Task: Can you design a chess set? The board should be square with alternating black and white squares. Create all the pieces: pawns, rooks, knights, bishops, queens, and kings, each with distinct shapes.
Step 2520:
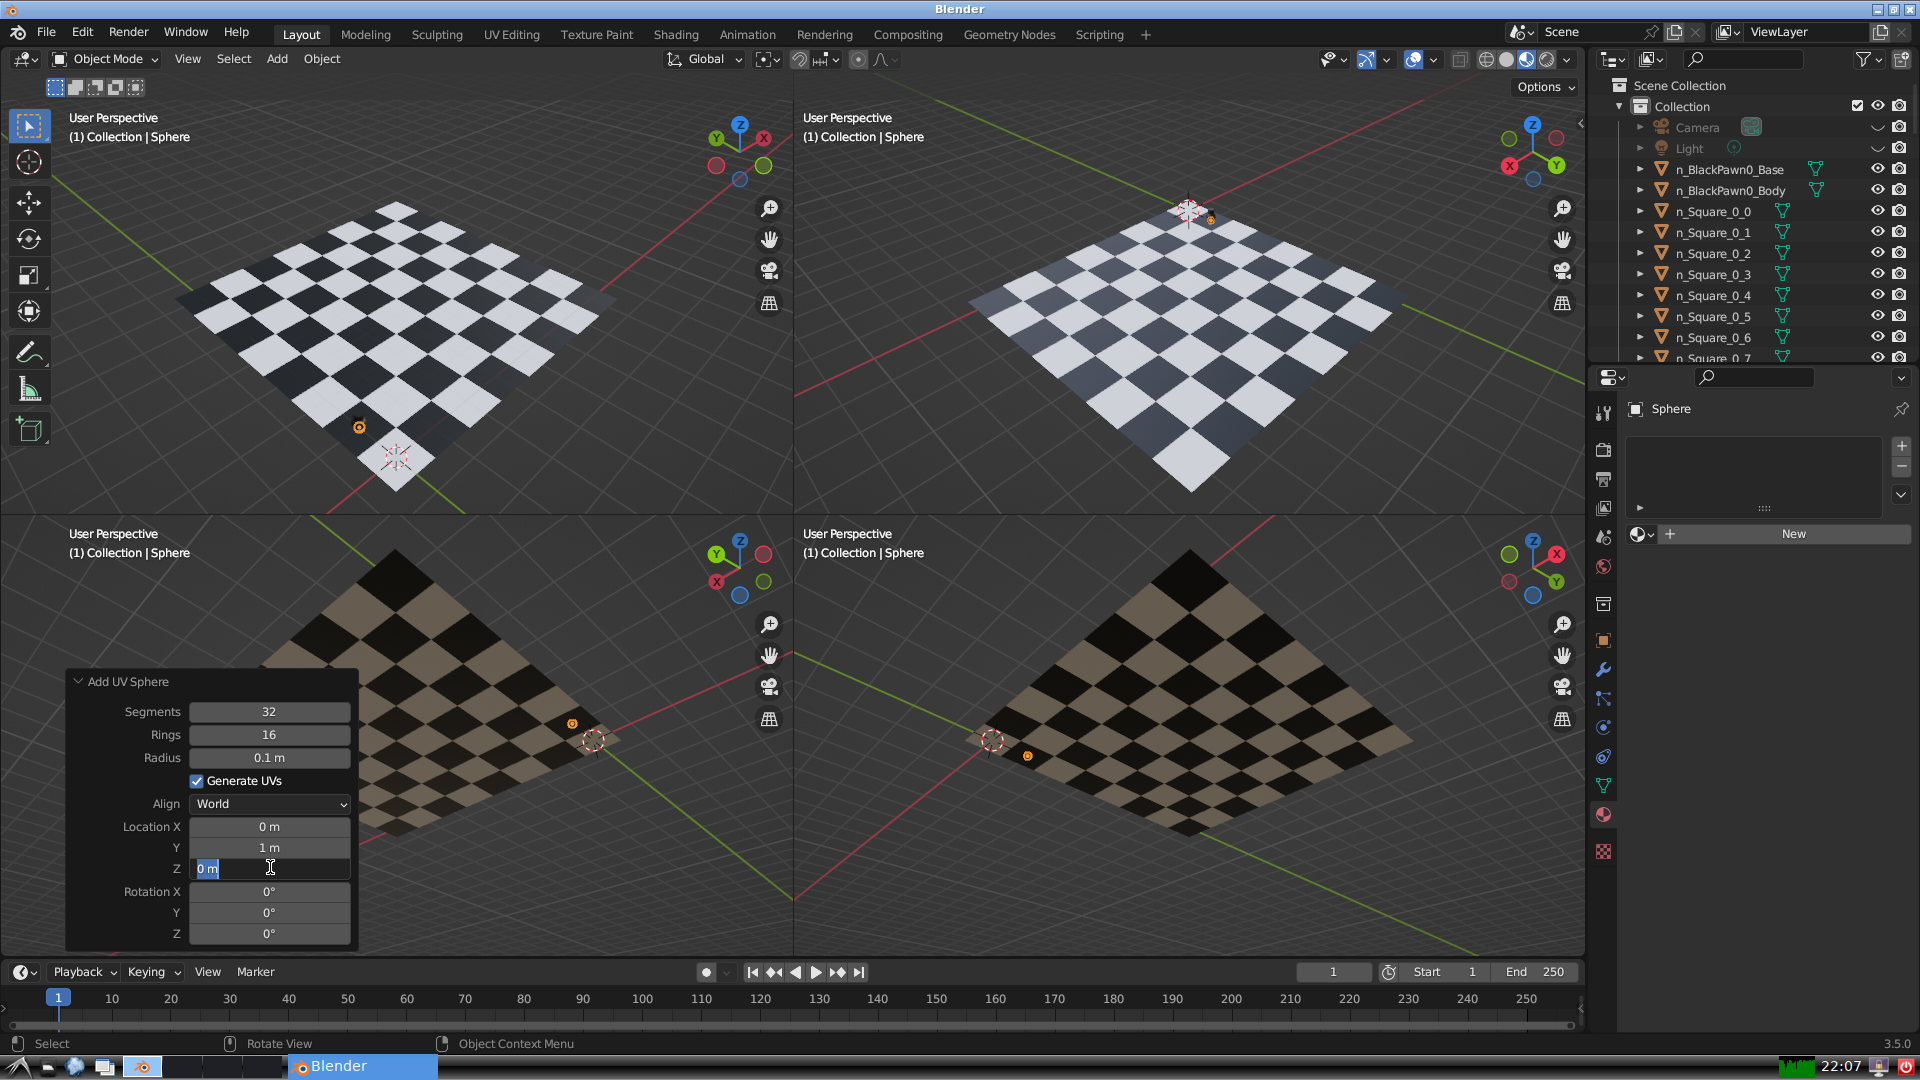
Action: input_text: 0.5